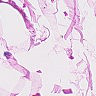
Metastatic tissue present: no